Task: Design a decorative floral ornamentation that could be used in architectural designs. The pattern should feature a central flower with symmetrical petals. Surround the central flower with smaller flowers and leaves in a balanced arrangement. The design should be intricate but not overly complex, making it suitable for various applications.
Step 1463:
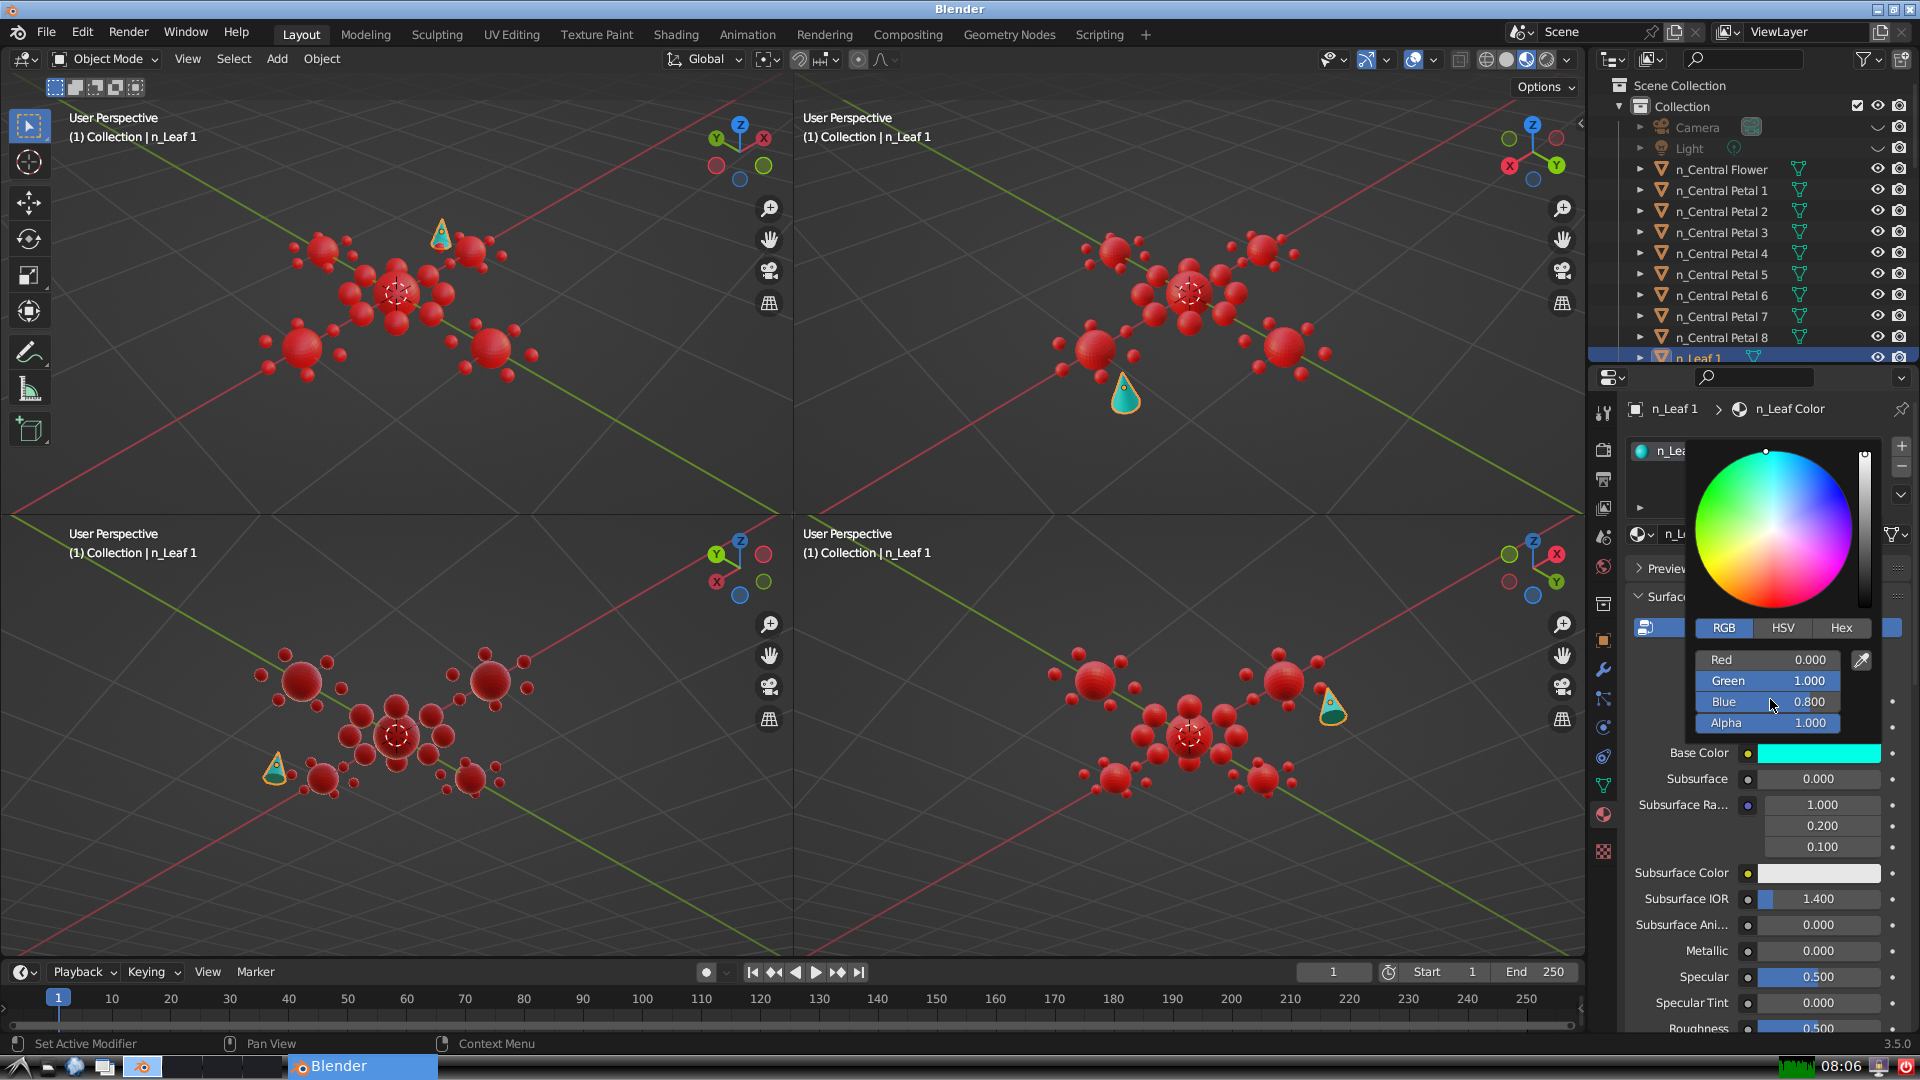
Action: click: no